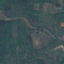
Label: HerbaceousVegetation